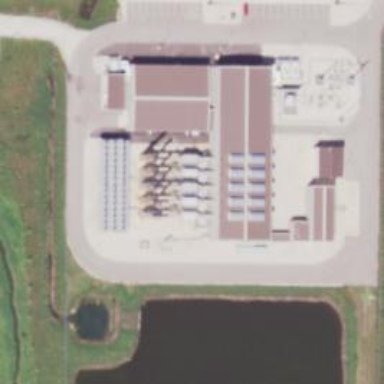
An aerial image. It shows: Gas-powered generator.